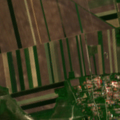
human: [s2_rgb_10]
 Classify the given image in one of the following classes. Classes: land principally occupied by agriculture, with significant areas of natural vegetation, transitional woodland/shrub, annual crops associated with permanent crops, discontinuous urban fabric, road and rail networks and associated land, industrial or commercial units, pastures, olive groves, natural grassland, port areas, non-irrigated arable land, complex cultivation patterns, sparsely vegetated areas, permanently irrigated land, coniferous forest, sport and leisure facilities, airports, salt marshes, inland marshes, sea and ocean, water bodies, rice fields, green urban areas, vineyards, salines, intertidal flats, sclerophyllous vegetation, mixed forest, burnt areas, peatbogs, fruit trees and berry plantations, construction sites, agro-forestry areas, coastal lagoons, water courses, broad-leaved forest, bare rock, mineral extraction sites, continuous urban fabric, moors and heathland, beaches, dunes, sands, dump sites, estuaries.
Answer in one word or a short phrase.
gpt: discontinuous urban fabric, non-irrigated arable land, pastures, inland marshes